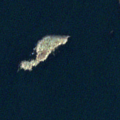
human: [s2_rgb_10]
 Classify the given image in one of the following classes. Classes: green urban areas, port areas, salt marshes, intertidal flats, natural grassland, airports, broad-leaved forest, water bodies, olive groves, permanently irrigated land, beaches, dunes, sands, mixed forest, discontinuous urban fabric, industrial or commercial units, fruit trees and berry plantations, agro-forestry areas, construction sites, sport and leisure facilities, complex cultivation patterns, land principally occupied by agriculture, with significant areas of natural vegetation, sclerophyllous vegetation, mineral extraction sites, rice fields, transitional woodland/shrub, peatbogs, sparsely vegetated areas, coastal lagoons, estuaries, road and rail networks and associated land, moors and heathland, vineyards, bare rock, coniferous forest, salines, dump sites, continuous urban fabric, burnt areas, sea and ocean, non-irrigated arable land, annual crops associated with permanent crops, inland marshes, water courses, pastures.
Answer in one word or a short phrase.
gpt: mixed forest, sea and ocean